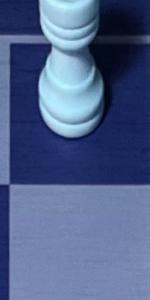
Label: Empty